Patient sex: M
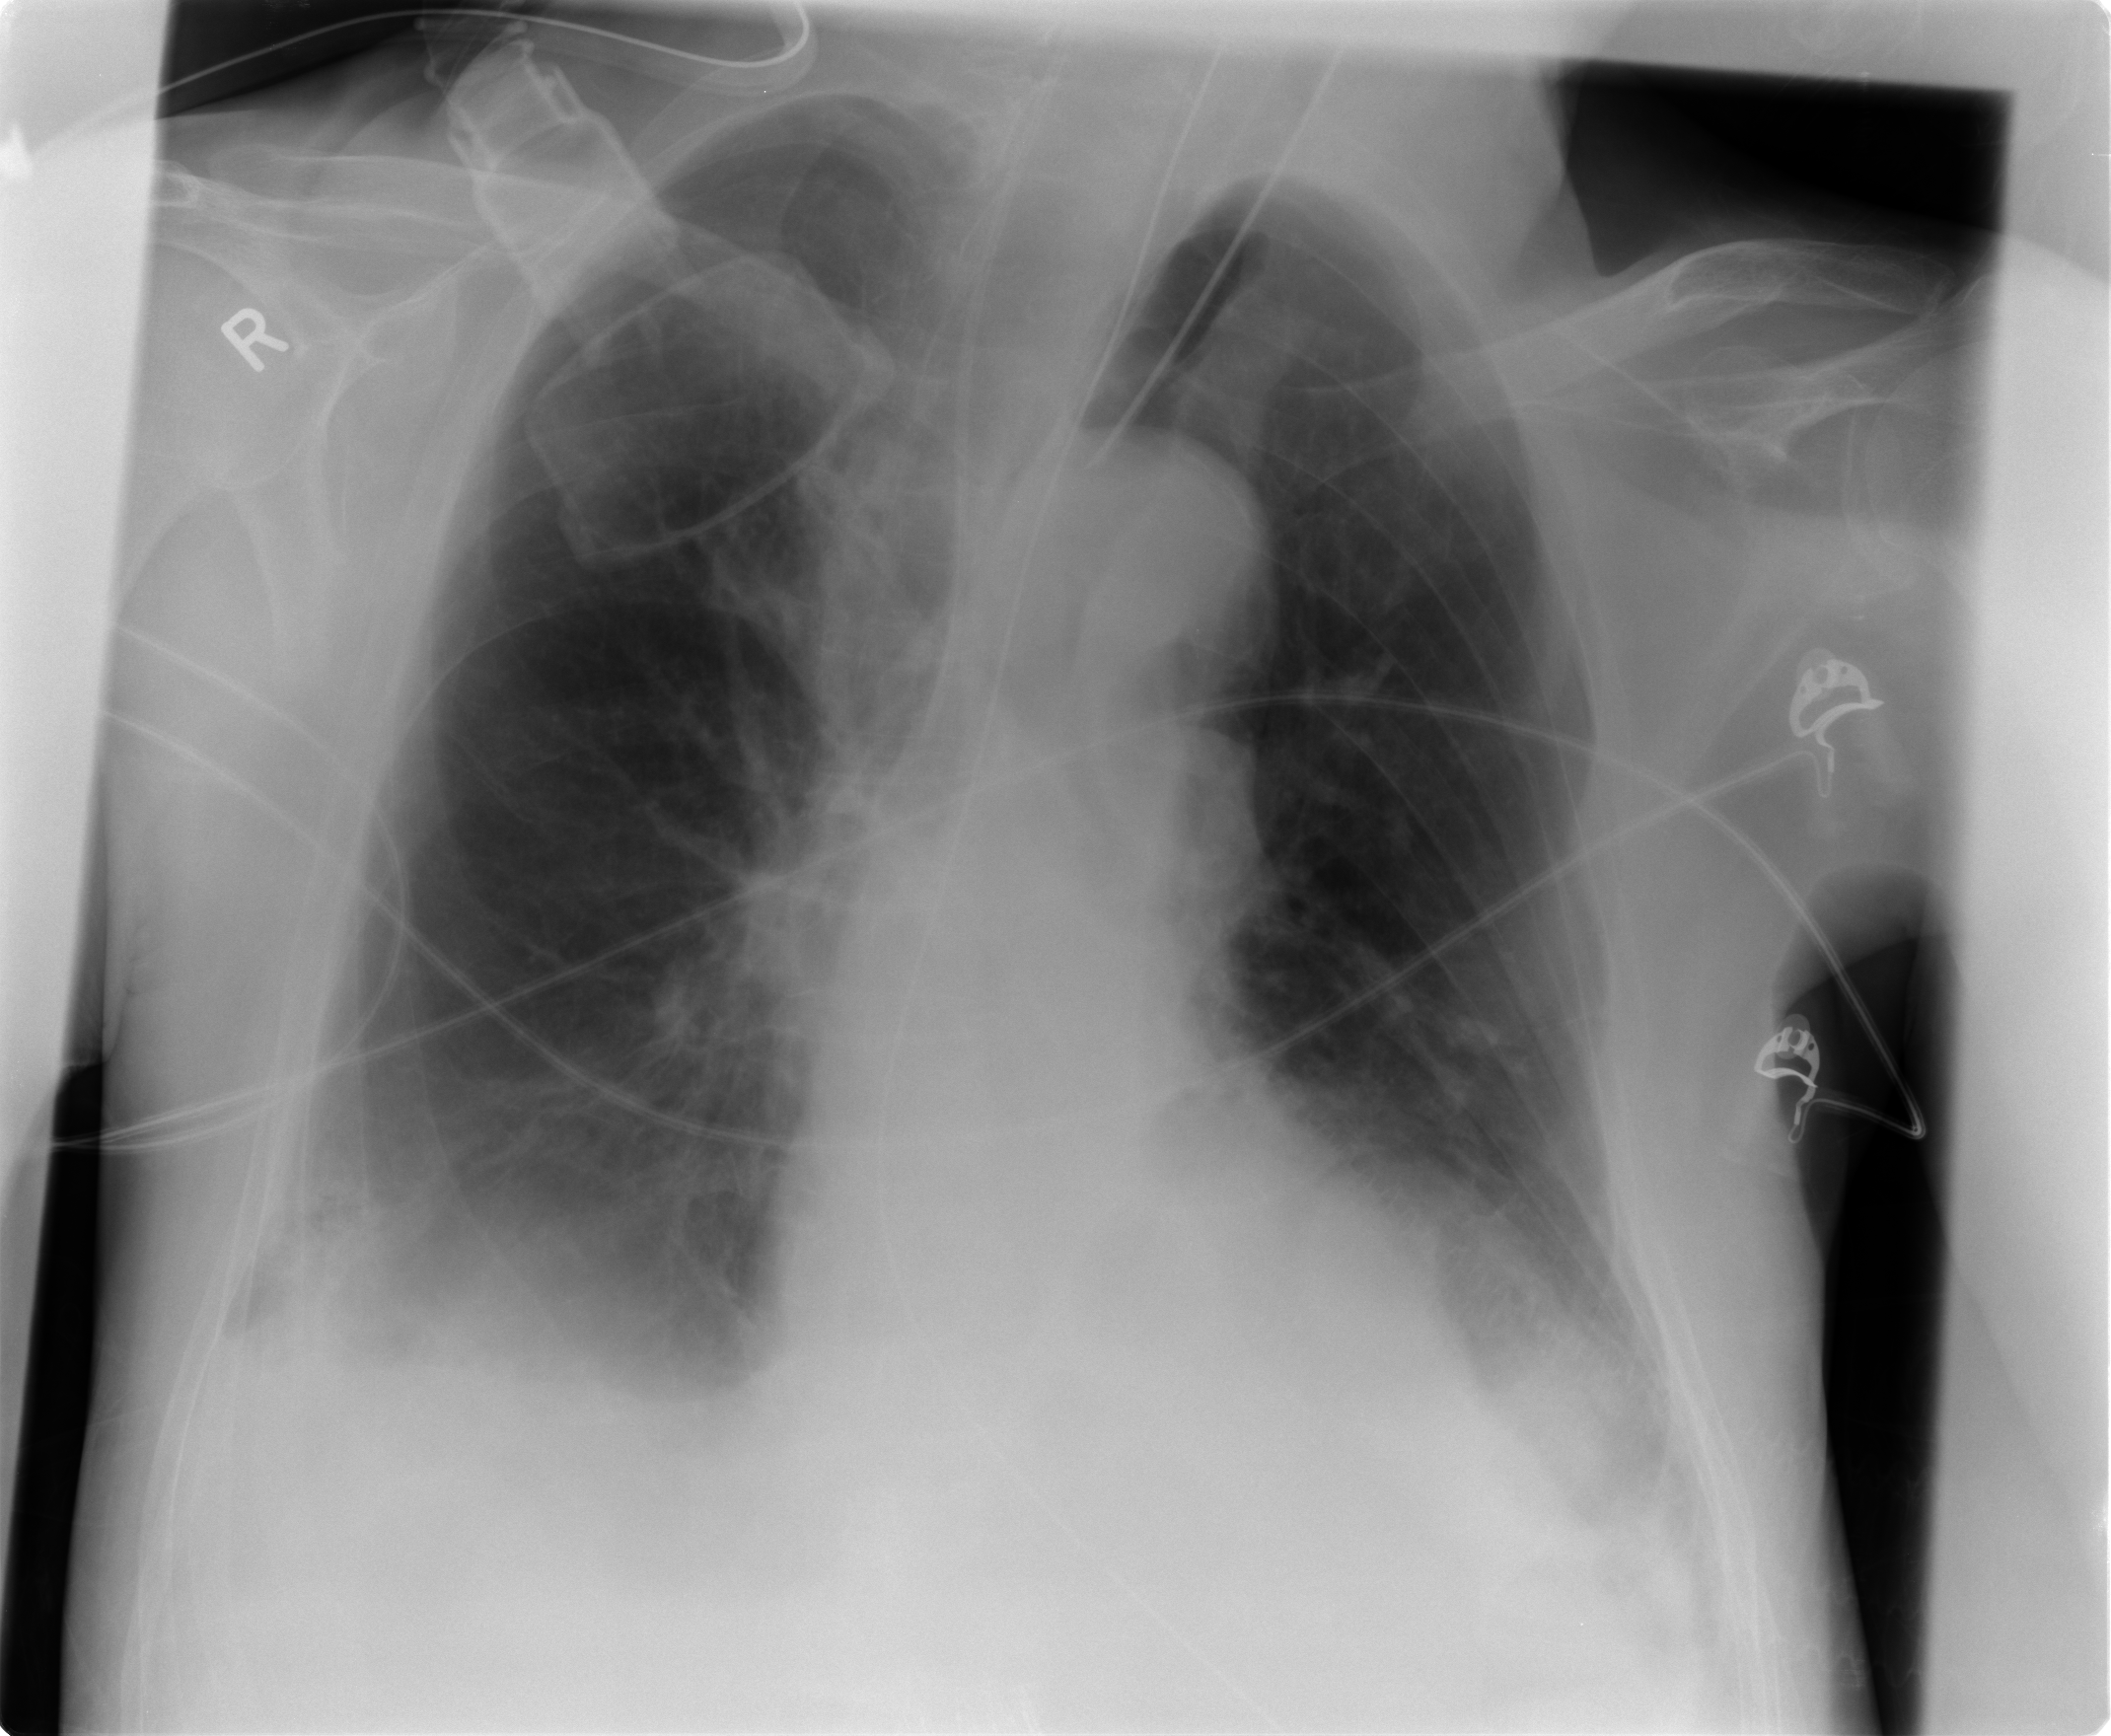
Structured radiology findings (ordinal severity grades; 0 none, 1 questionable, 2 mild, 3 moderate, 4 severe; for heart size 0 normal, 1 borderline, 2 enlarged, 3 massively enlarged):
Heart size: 0
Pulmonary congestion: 0
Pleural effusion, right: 2
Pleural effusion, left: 0
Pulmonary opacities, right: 0
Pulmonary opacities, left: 0
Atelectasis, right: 0
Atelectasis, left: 2